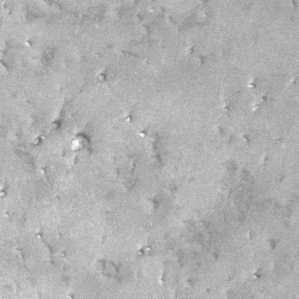
Label: frost